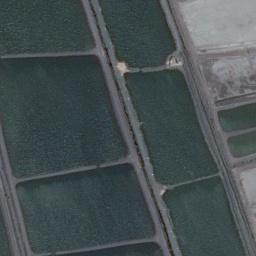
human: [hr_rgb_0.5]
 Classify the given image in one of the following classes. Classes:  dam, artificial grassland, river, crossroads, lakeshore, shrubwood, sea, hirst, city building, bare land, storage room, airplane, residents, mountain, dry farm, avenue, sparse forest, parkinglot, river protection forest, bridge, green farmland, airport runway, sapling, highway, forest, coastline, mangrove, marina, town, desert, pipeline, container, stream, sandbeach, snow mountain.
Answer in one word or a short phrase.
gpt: green farmland